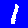
Digit: 1